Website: lowes
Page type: customer-info-address
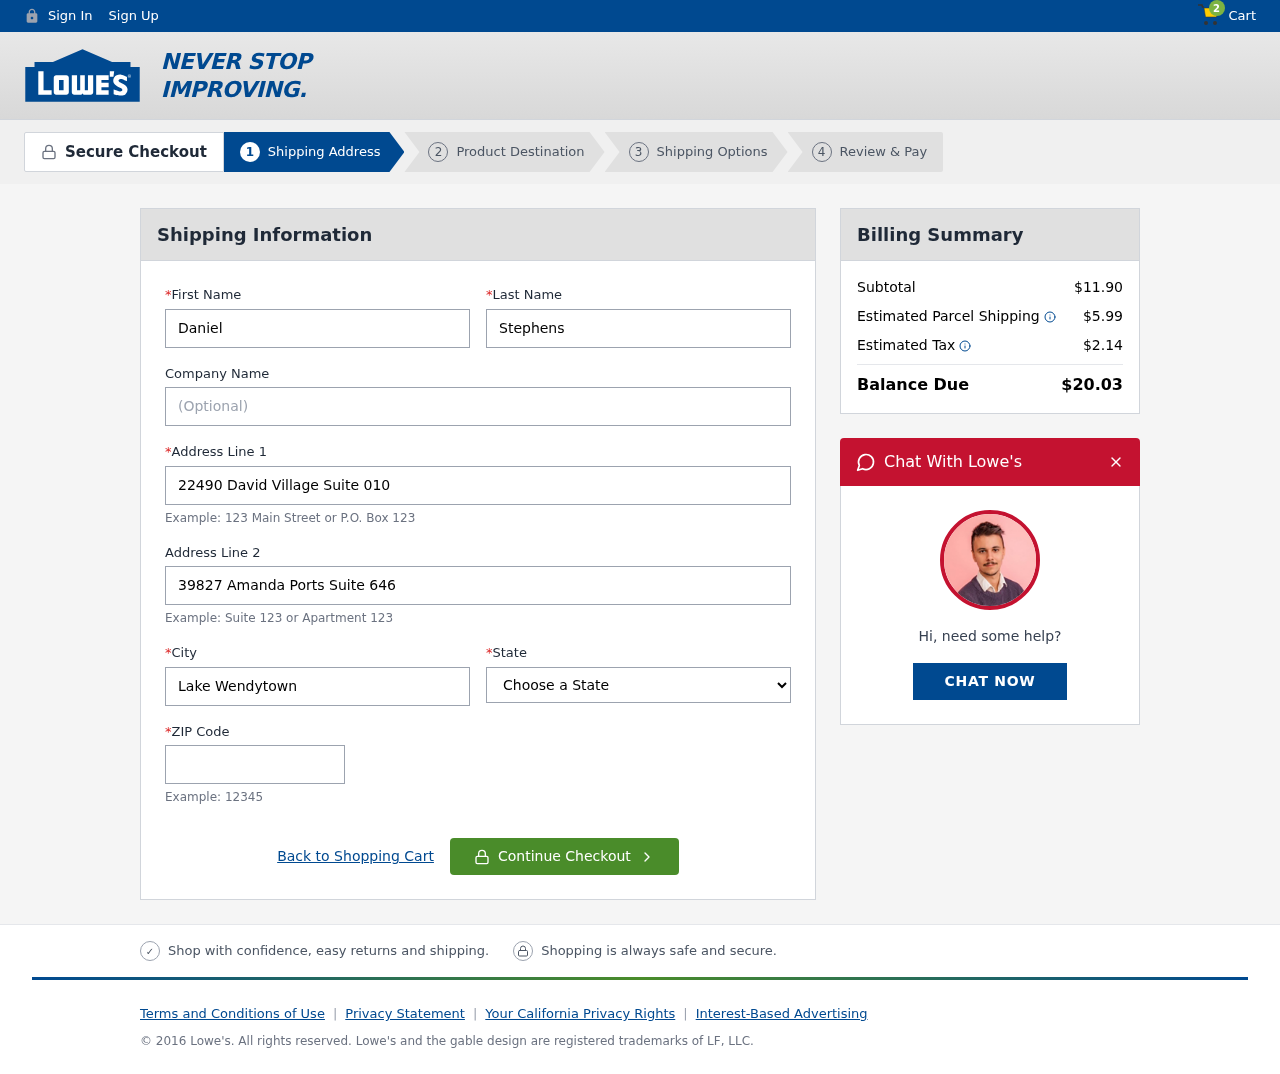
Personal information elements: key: PII_CITY
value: Lake Wendytown
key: PII_FIRSTNAME
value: Daniel
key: PII_LASTNAME
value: Stephens
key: PII_POSTCODE
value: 75602
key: PII_STATE
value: Kentucky
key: PII_STREET
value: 22490 David Village Suite 010
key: PII_STREET2
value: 39827 Amanda Ports Suite 646
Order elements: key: ORDER_NUM_ITEMS
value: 2
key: ORDER_SUBTOTAL
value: $11.90
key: ORDER_SHIPPING_COST
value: $5.99
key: ORDER_TAX
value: $2.14
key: ORDER_TOTAL
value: $20.03